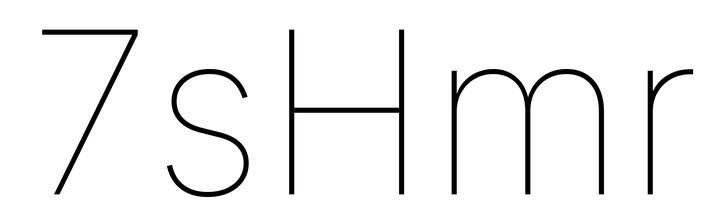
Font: Inter_Thin